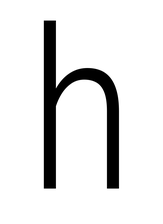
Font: Roboto_Condensed_Light